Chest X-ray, PA view. Patient: 52 years old, sex M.
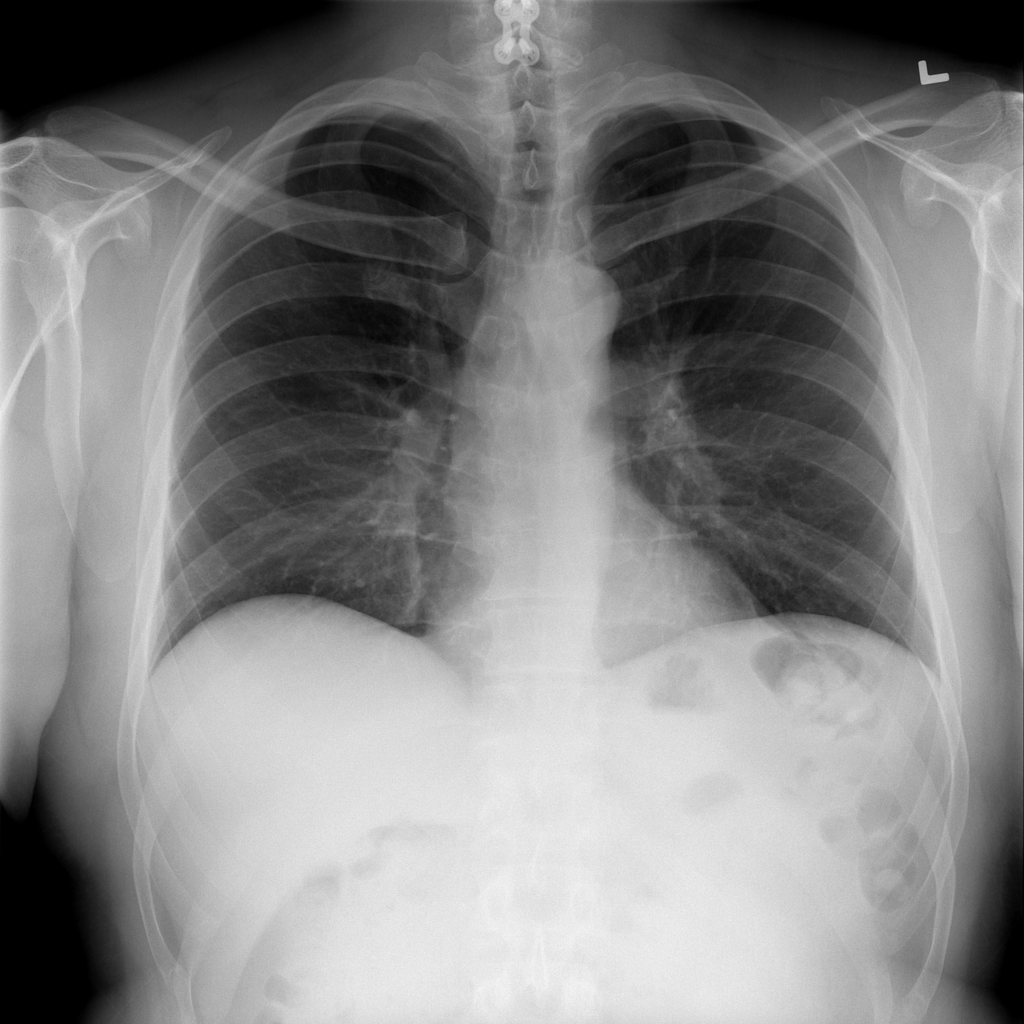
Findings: No Finding